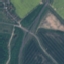
Land use / land cover: Highway